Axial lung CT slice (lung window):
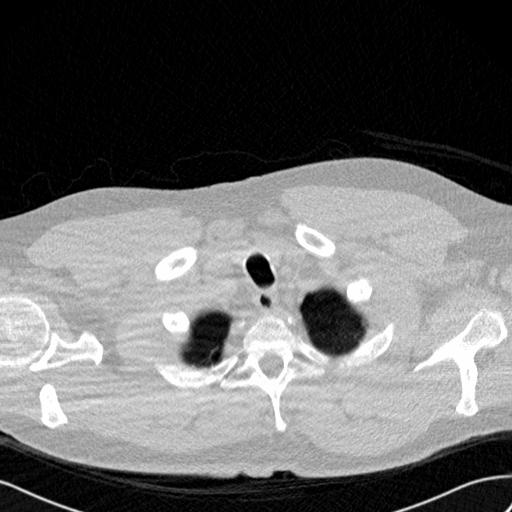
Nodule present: no